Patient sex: M
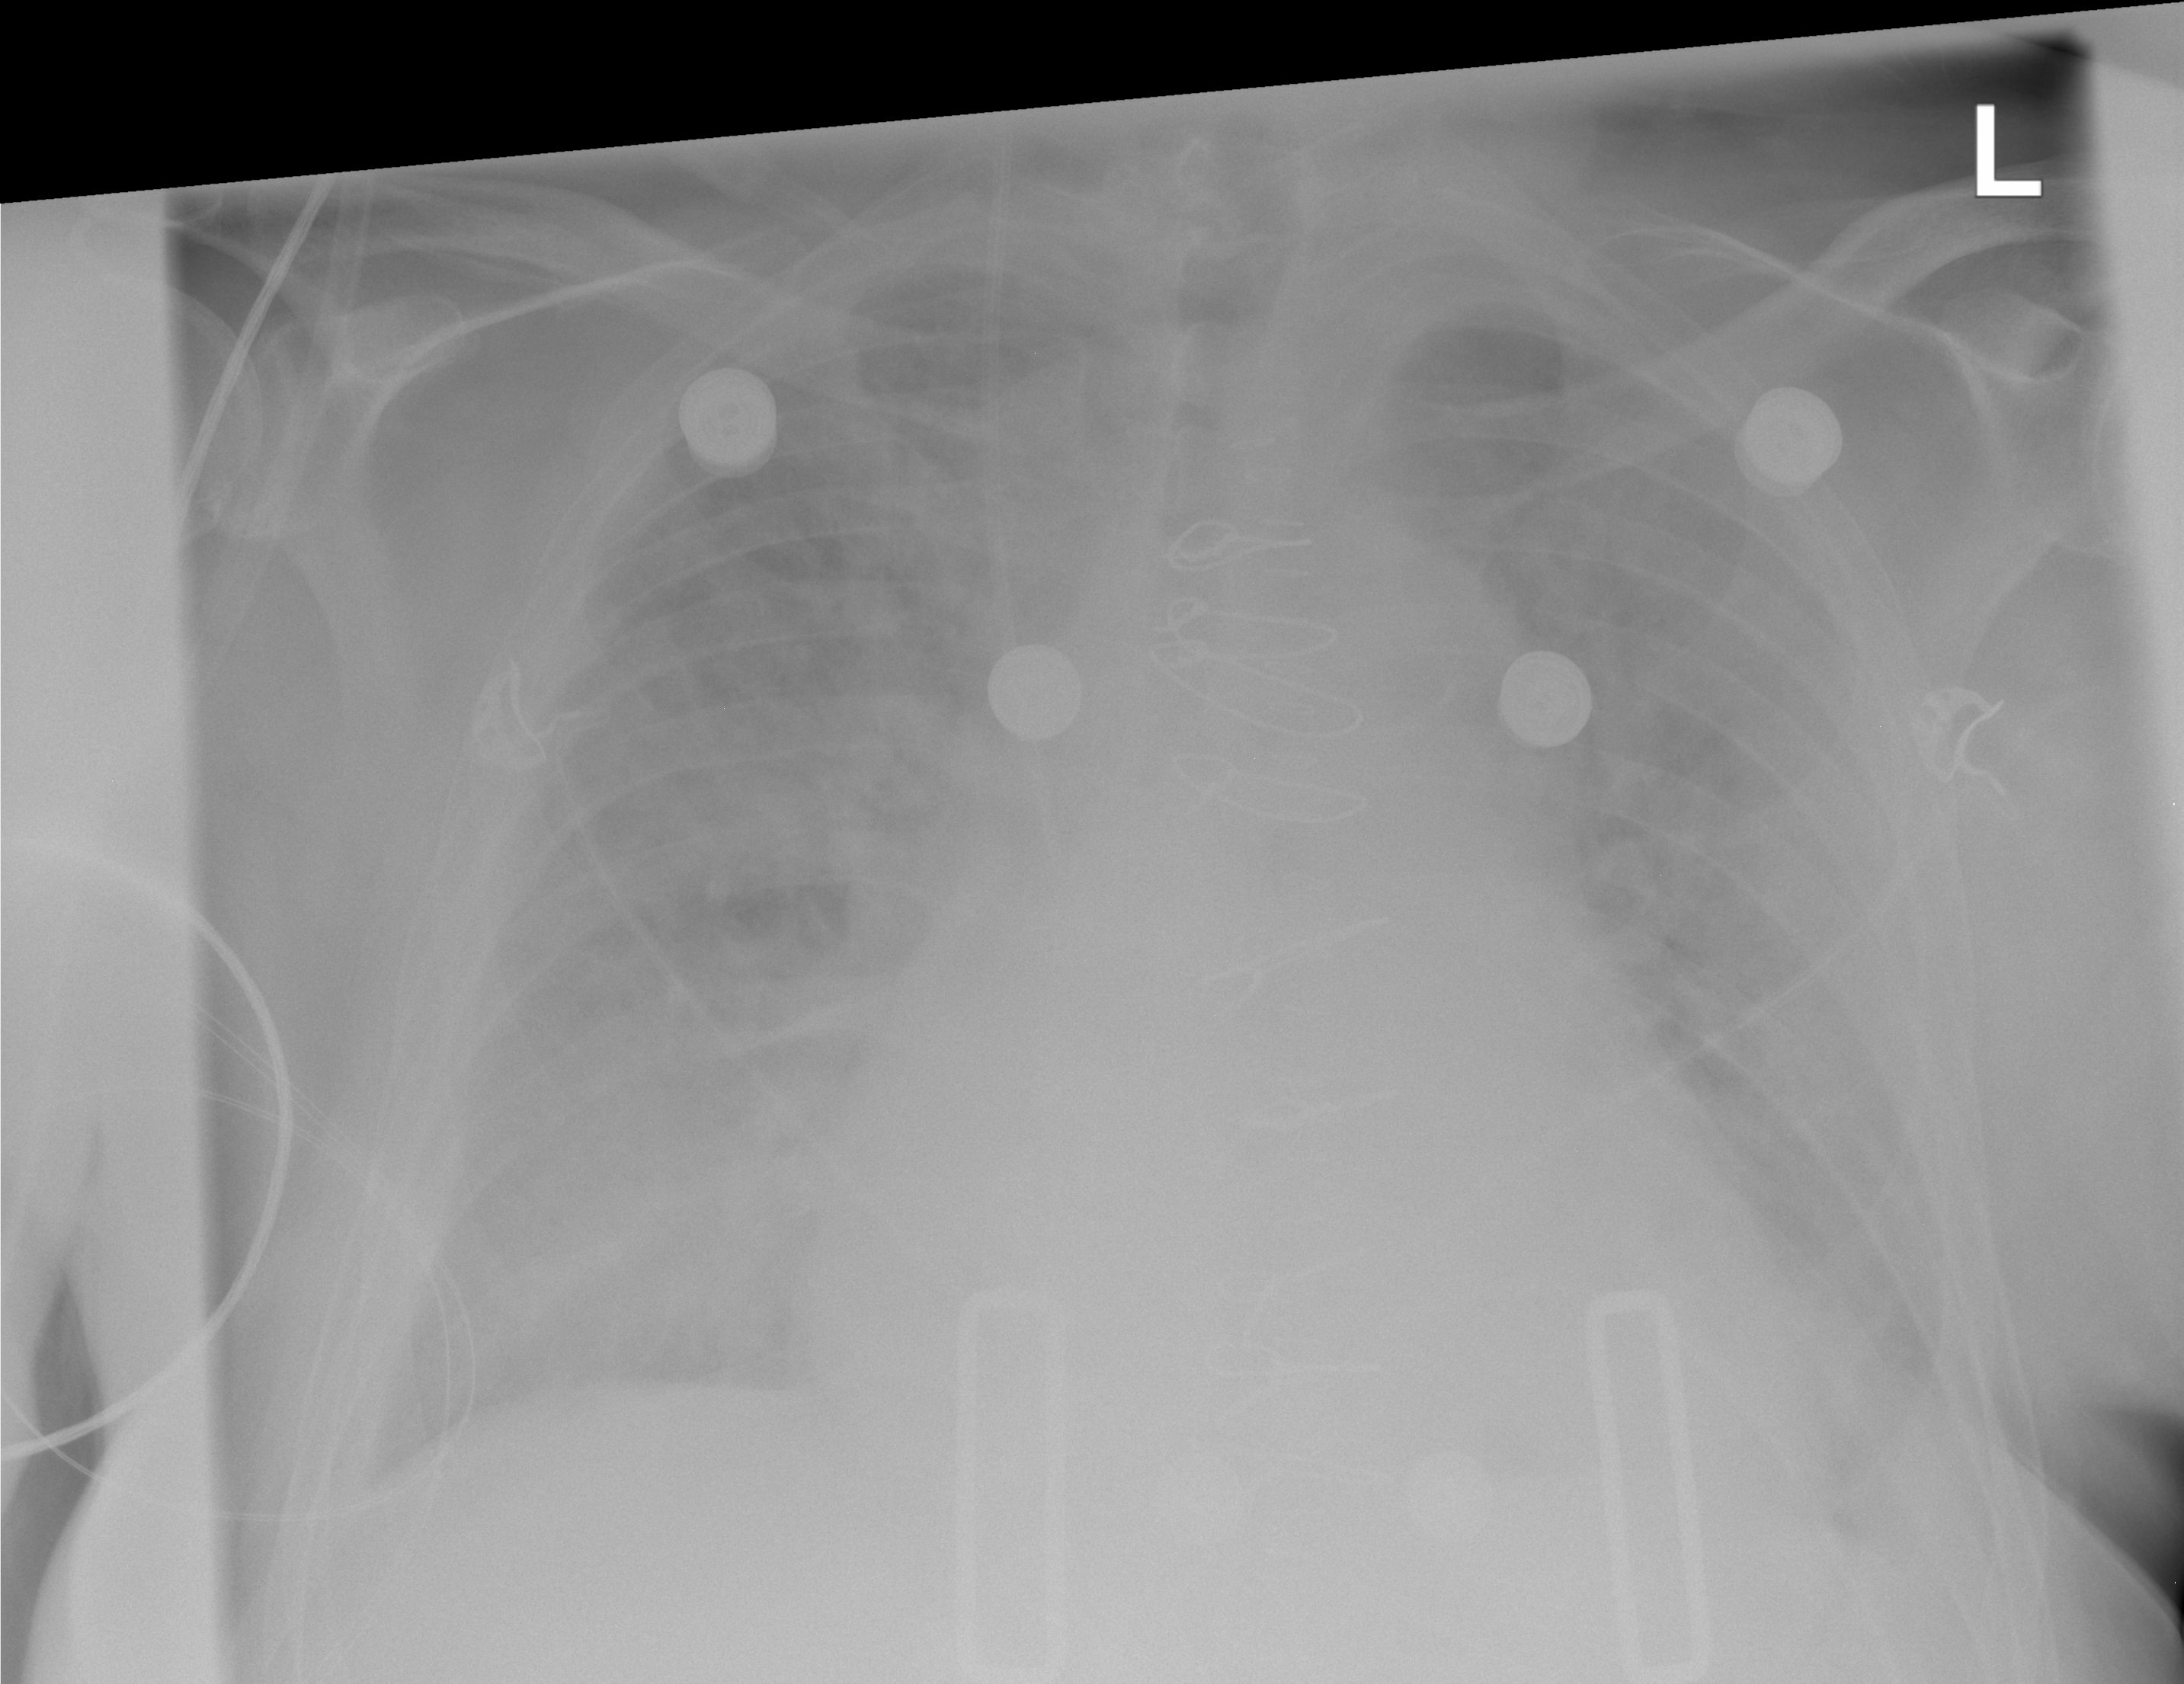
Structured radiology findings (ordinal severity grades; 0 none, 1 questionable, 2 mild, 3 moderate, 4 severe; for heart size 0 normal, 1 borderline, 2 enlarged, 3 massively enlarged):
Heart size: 3
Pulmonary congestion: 2
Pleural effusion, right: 2
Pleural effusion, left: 1
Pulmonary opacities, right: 2
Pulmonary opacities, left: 2
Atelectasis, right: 3
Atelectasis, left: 2